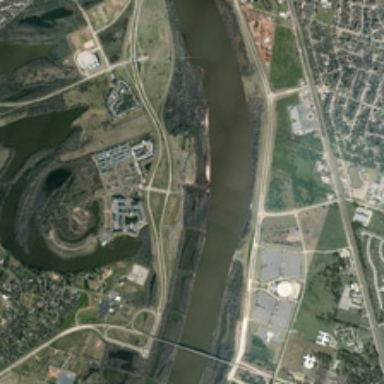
Many farmlands and a pond are in two sides of a curved river .